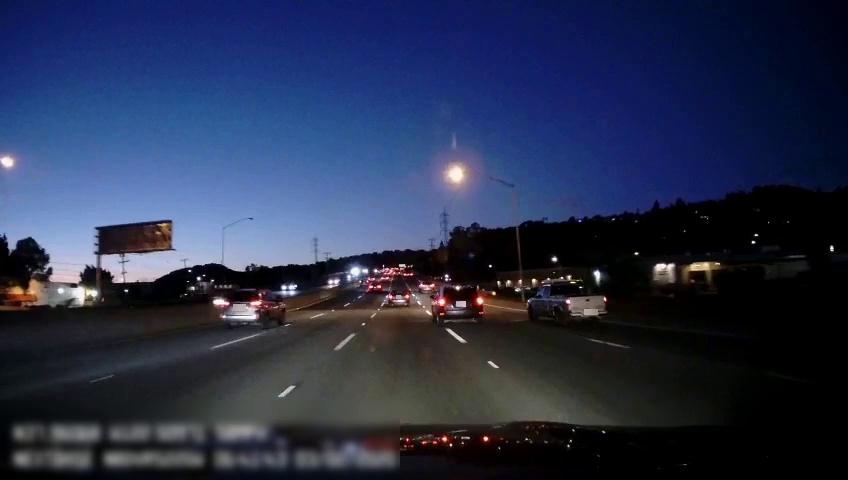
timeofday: Night
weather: Other
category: Drivable Space
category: Vehicles | SUV
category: Vehicles | Car
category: Vehicles | SUV
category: Vehicles | Car
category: Vehicles | Car
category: Vehicles | Truck
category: Vehicles | SUV
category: Vehicles | Car
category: Vehicles | Car
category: Lanes | Current Lane
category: Lanes | Current Lane
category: Lanes | Alternate Lane
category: Lanes | Alternate Lane
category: Lanes | Alternate Lane
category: Lanes | Alternate Lane